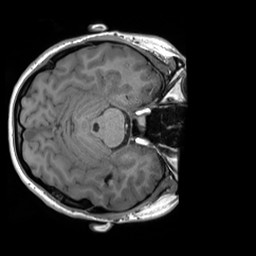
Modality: T1w
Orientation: axial
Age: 23
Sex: female
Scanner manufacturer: siemens
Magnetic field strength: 3 T
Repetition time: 1.8 s
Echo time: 0.00232 s